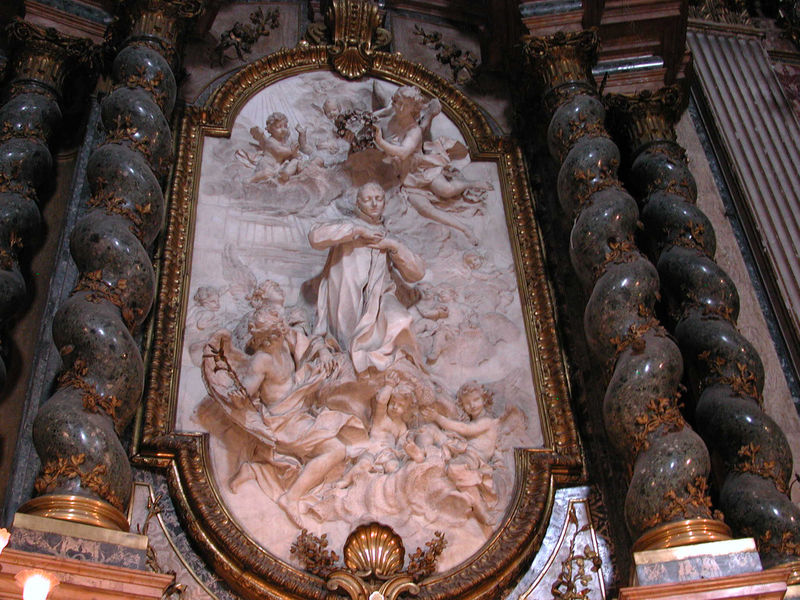
Titel: Ignatius-Kirche (Ignatius von Loyola): Altar des San Luigi (sel. Aloisius von) Gonzaga
Künstler: Pierre d. J. Legros
Standort:  ()
Schlagwörter: blätter, flügel, wolken, marmor, schwarz, säule, säulen, barock, rahmen, sockel, stein, kirche, sonne, gewand, gold, engel, skulptur, relief, kartusche, verzierung, stuck, foto, kranz, gedreht, altar, rom, heilige, muschel, gips, maria, anbetung, himmelfahrt, petersdom, hochrelief, marienkrönung, erhebung, maria himmelfahrt, jakobsmuschel